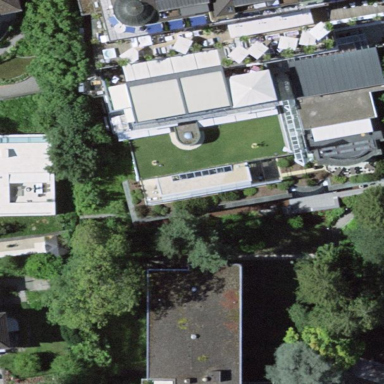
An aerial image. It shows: College building with terrace.